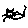
Label: cat